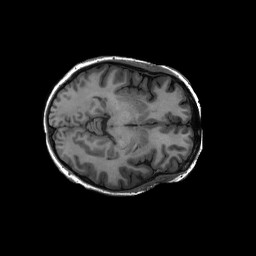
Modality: T1w
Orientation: axial
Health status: ill
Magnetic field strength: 3 T